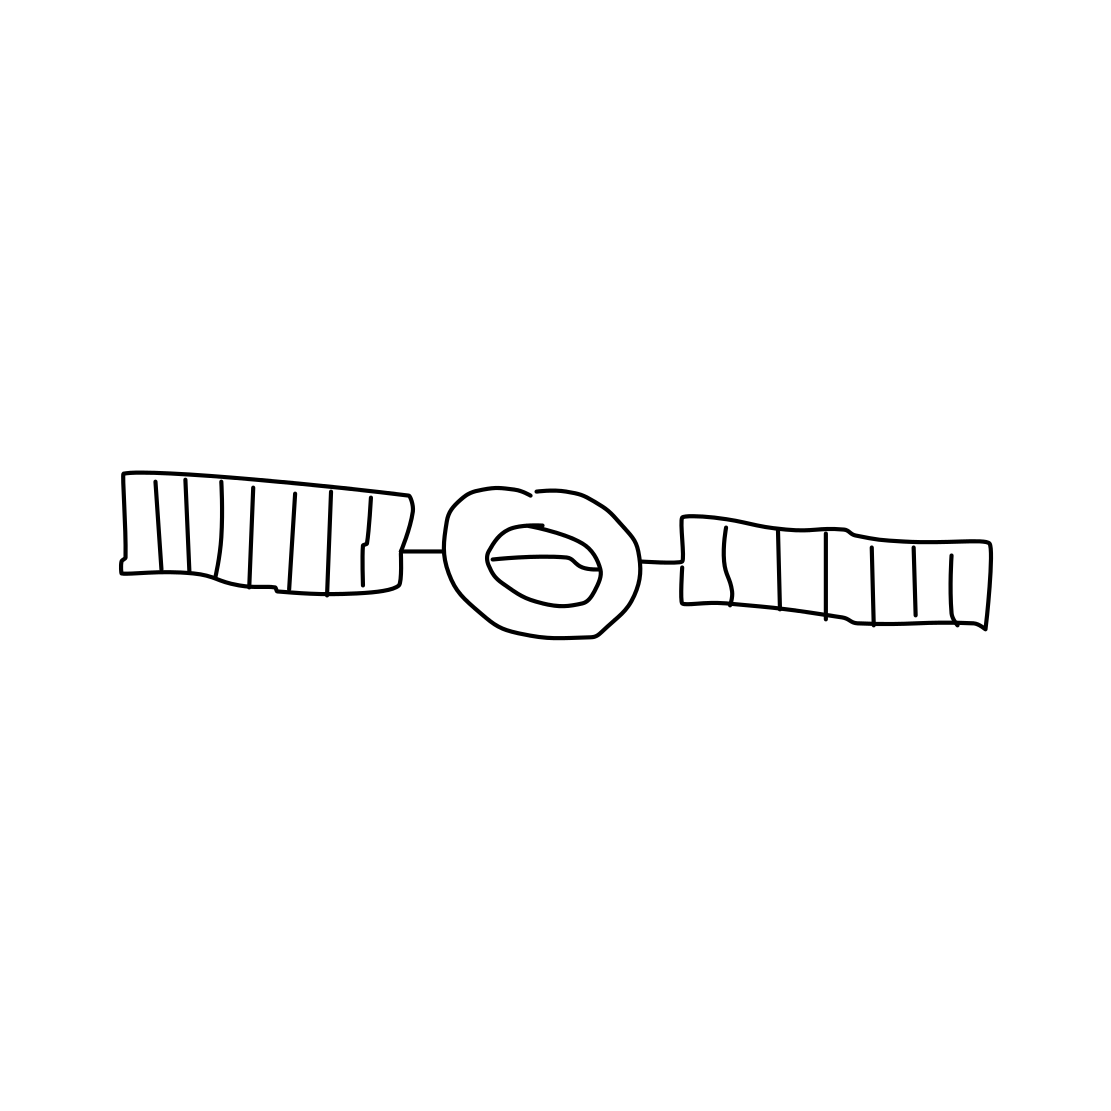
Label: satellite